Question: Hibernate learn hibernate is a hard work! this error show me hibernate:
'''
javax.el.PropertyNotFoundException: Property 'usuarioPersonal' not found on type org.hibernate.collection.PersistentSet
'''
when across the view I trying to acces to property.
I have this relation: 1 proyect has N users (only 1 user can be responsable) and N Users 1 data information(name,lastname,email).

I'm use myeclipse and this generated my hbm and pojo, I'm review this information and to me it's ok.
Project DTO
'''
public class Proyecto implements java.io.Serializable {
// Fields
private Integer idproyecto;
private String nombre;
private Integer creadoPor;
private Timestamp inicia;
private Timestamp finaliza;
private Timestamp fecha;
private Integer estatus;
private Set tareas = new HashSet(0);
private Set usrProyectos = new HashSet(0);
'''
UsrProyectoDTO
'''
public class UsrProyecto implements java.io.Serializable {
// Fields
private Integer idproyecto;
private UsuarioPersonal usuarioPersonal;
private Proyecto proyecto;
private Short estatus;
private Integer responsable;
'''
UsuarioPersona DTO
'''
public class UsuarioPersonal implements java.io.Serializable {
// Fields
private Integer idusuarioPersonales;
private CtgPuesto ctgPuesto;
private String nombre;
private String paterno;
private String materno;
private Timestamp fecha;
private Set usrProyectos = new HashSet(0);
'''
Proyecto.hbm.xml
'''
<class name="com.bsd.projects.capadatos.dto.Proyecto" table="proyecto" catalog="bsd_proyectos">
<id name="idproyecto" type="java.lang.Integer">
<column name="idproyecto" />
<generator class="identity" />
</id>
<property name="nombre" type="java.lang.String">
<column name="nombre" length="45" />
</property>
<property name="creadoPor" type="java.lang.Integer">
<column name="creado_por" />
</property>
<property name="inicia" type="java.sql.Timestamp">
<column name="inicia" length="0" />
</property>
<property name="finaliza" type="java.sql.Timestamp">
<column name="finaliza" length="0" />
</property>
<property name="fecha" type="java.sql.Timestamp">
<column name="fecha" length="0" />
</property>
<set name="tareas" inverse="true">
<key>
<column name="proyecto_id" not-null="true" />
</key>
<one-to-many class="com.bsd.projects.capadatos.dto.Tarea" />
</set>
<set name="usrProyectos" inverse="true">
<key>
<column name="proyecto_id" not-null="true" />
</key>
<one-to-many class="com.bsd.projects.capadatos.dto.UsrProyecto" />
</set>
<property name="estatus" type="java.lang.Integer">
<column name="estatus" />
</property>
</class>
'''
UsrProyecto.hbm.xml
'''
<class name="com.bsd.projects.capadatos.dto.UsrProyecto" table="usr_proyecto" catalog="bsd_proyectos">
<id name="idproyecto" type="java.lang.Integer">
<column name="idproyecto" />
<generator class="identity" />
</id>
<many-to-one name="usuarioPersonal" class="com.bsd.projects.capadatos.dto.UsuarioPersonal" fetch="select">
<column name="usaurio_personal_id" not-null="true" />
</many-to-one>
<many-to-one name="proyecto" class="com.bsd.projects.capadatos.dto.Proyecto" fetch="select">
<column name="proyecto_id" not-null="true" />
</many-to-one>
<property name="estatus" type="java.lang.Short">
<column name="estatus" />
</property>
<property name="responsable" type="java.lang.Integer">
<column name="responsable" />
</property>
</class>
'''
UsuarioPersonal.hbm.xml
'''
<class name="com.bsd.projects.capadatos.dto.UsuarioPersonal" table="usuario_personal" catalog="bsd_proyectos">
<id name="idusuarioPersonales" type="java.lang.Integer">
<column name="idusuario_personales" />
<generator class="identity" />
</id>
<many-to-one name="ctgPuesto" class="com.bsd.projects.capadatos.dto.CtgPuesto" fetch="select">
<column name="ctg_puesto_id" not-null="true" />
</many-to-one>
<property name="nombre" type="java.lang.String">
<column name="nombre" length="45" />
</property>
<property name="paterno" type="java.lang.String">
<column name="paterno" length="45" />
</property>
<property name="materno" type="java.lang.String">
<column name="materno" length="45" />
</property>
<property name="fecha" type="java.sql.Timestamp">
<column name="fecha" length="0" />
</property>
<set name="usrProyectos" inverse="true">
<key>
<column name="usaurio_personal_id" not-null="true" />
</key>
<one-to-many class="com.bsd.projects.capadatos.dto.UsrProyecto" />
</set>
</class>
'''
ProyectoDAO
'''
public Proyecto findById(java.lang.Integer id) {
log.debug("getting Proyecto instance with id: " + id);
try {
Proyecto instance = (Proyecto) getSession().get(
"com.bsd.projects.capadatos.dto.Proyecto", id);
return instance;
} catch (RuntimeException re) {
log.error("get failed", re);
throw re;
}
}
'''
When I return my object to view
'''
request.setAttribute("detalleProyecto",proyecto);
'''
and in detailproyect.jsp try access to "idusuarioPersonales"
'''
<td>Id Personal:</td><td> <input type="text" value="${detalleProyecto.usrProyectos.usuarioPersonal.idusuarioPersonales}" />
'''
Why can't I'm access to this property? If the map associate 3 class
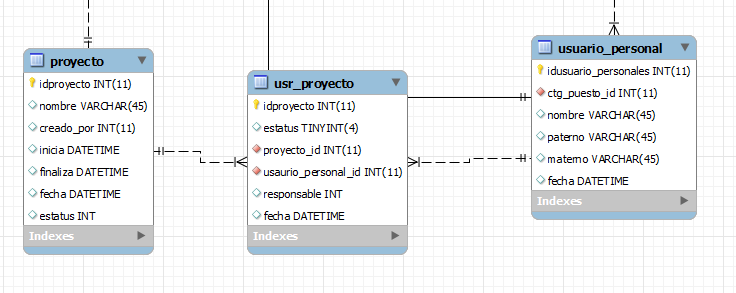
Answer: 'usrProyectos' is a 'Set'. You need to iterate over it in your JSP and then access its properties.